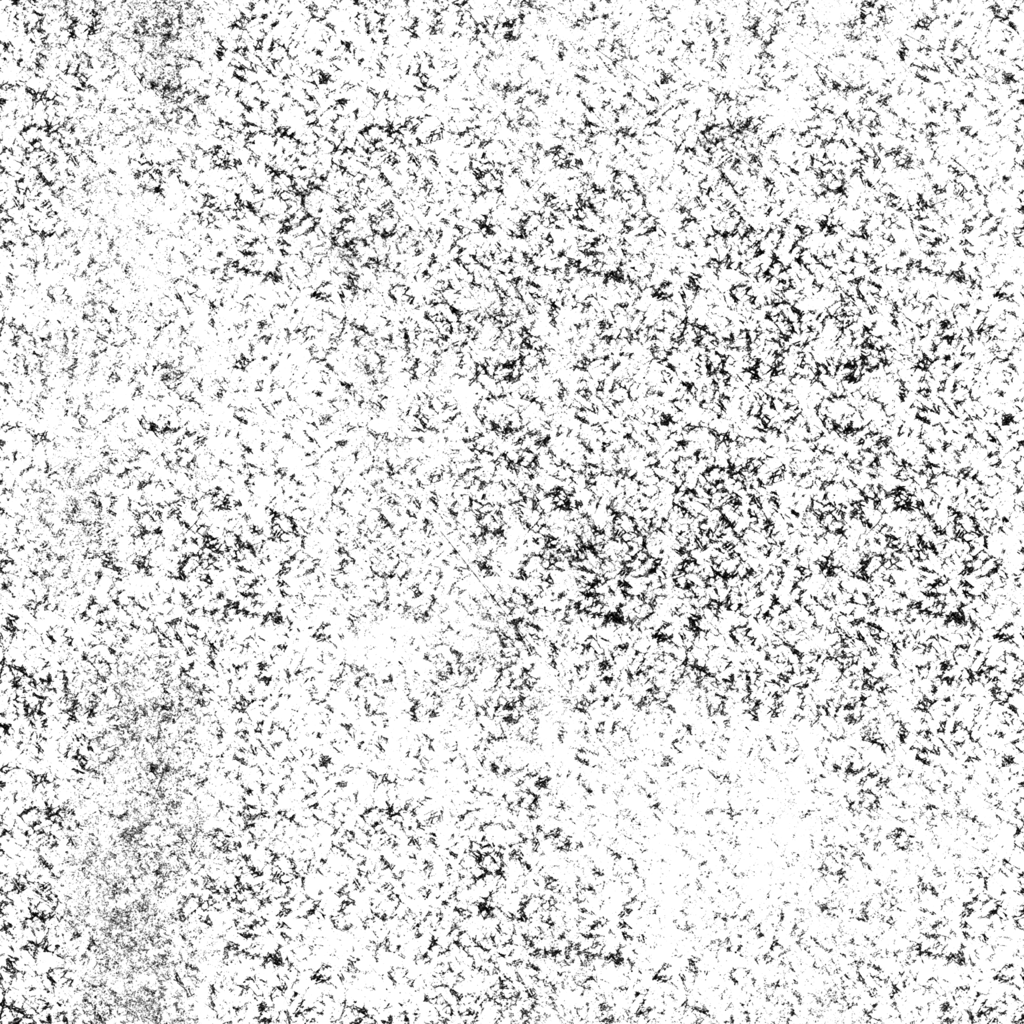
Texture map type: Metalness